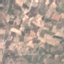
Land use / land cover: PermanentCrop